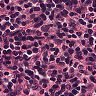
Metastatic tissue present: no